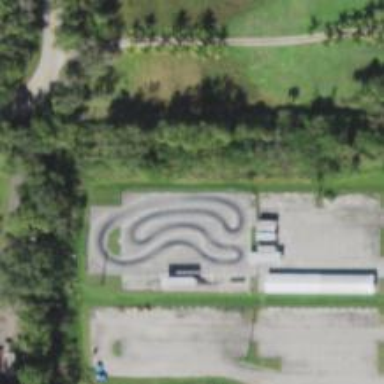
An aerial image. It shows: Asphalt raceway designated for karting.